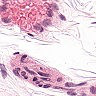
Metastatic tissue present: no